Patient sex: M
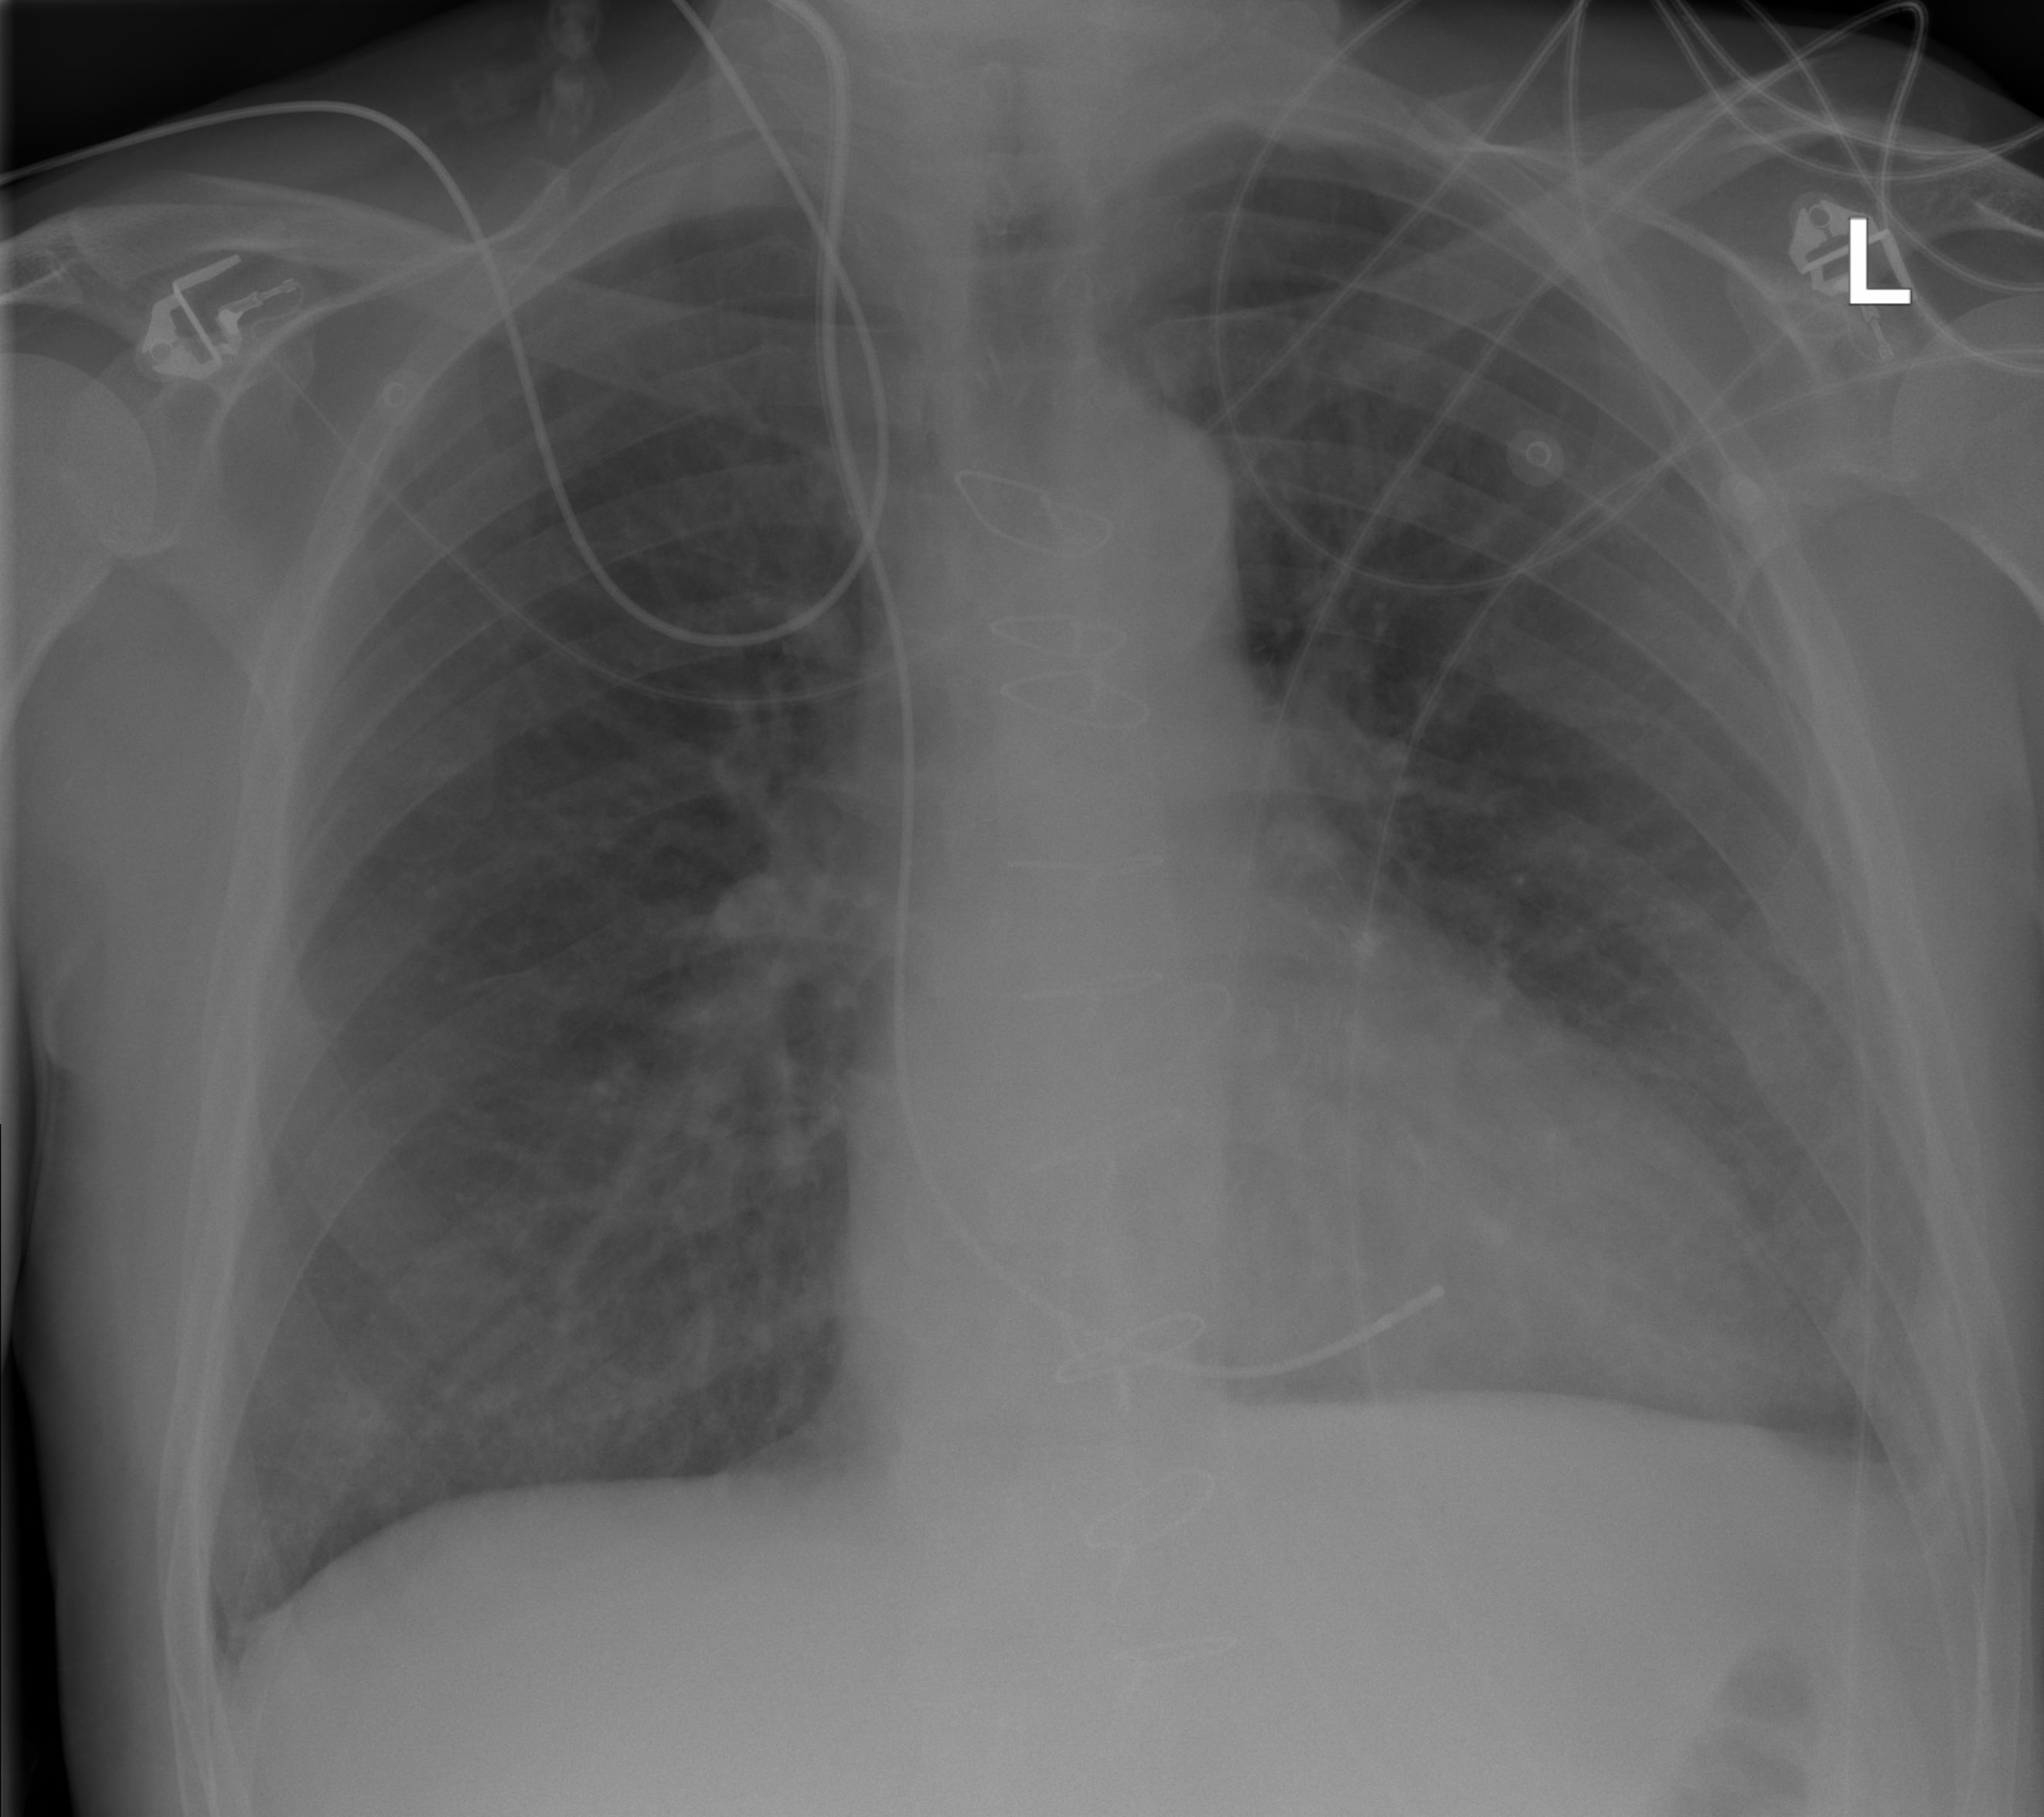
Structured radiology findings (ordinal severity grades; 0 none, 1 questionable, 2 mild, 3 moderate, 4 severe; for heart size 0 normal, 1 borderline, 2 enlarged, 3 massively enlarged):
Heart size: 3
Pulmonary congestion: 1
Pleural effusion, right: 0
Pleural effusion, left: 1
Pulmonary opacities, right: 0
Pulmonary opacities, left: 0
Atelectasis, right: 1
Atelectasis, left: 1